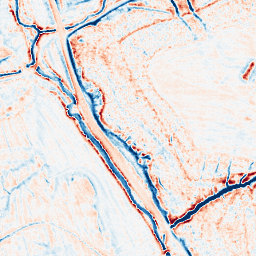
Category: edge_preserving
Decomposition family: anisotropic_diffusion
Decomposition parameters: iterations: 20
kappa: 50
gamma: 0.15
Upsampling method: sinc_blackman
Upsampling parameters: scale: 4
kernel_size: 8
Upsampling scale: 4